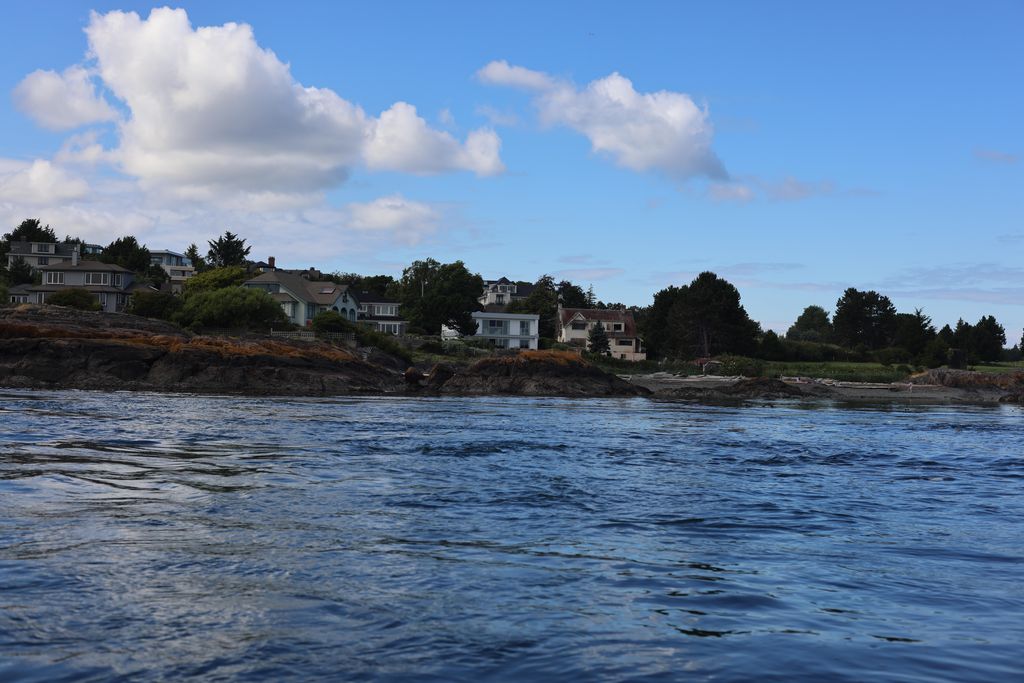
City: victoria